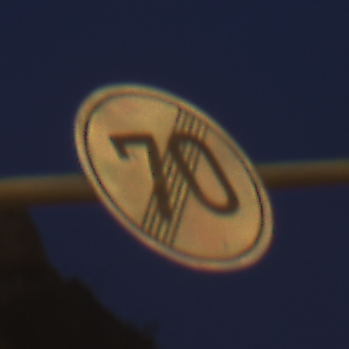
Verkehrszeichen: EndeGeschwindigkeit70
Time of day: Night
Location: Outdoor (Urban)
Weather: Clear
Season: NotSpecified
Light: Artificial